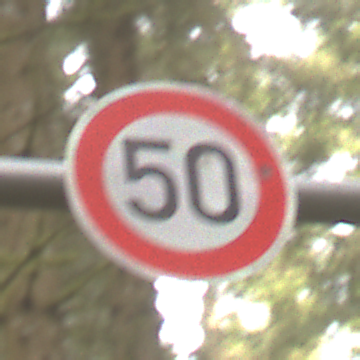
Verkehrszeichen: Geschwindigkeit50
Umgebung: Outdoor, Nature
Tageszeit: MorningAfternoon
Wetter: Overcast
Licht: Natural
Jahreszeit: Winter
Kontrast: LowContrast